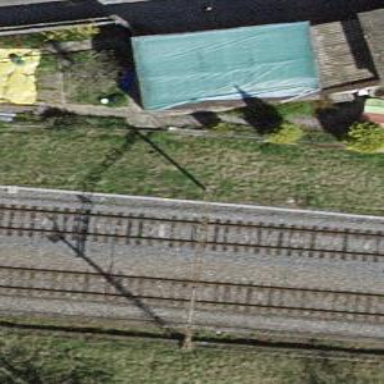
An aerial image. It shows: Rail siding with electrified contact lines.